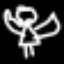
Label: angel